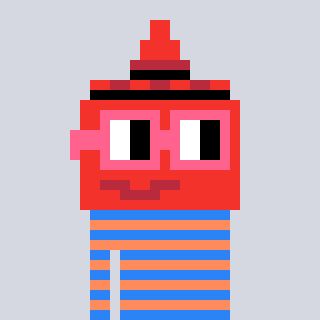
a pixel art character with square pink glasses, a ketchup-shaped head and a peachy-colored body on a cool background